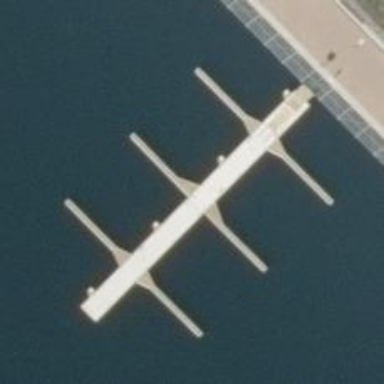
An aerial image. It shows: Man-made pier.